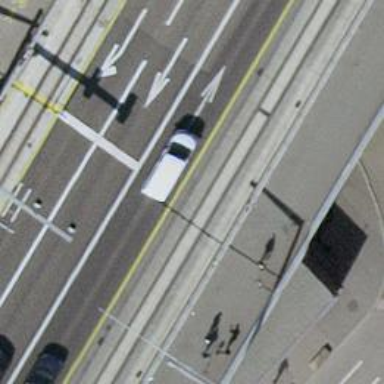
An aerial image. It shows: Bridge with asphalt surface. It is designed for secondary road traffic and includes trolley wires.